Question: I've got some CSS that looks like
'''
.drugCard
{
width:280px;
height:375px;
border: 10px solid;
padding: 10px 10px 10px 10px;
margin: 10px 10px 10px 10px;
text-align:center;
float:left;
}
.drugCard span
{
display:block;
border-bottom:2px solid #ccc;
font-size:xx-large;
}
.drugCard img
{
padding:2px 2px 2px 2px;
border: 1px solid black;
clear:both;
display:inline-block;
}
'''
with output that looks like

You can see in the right picture were there are three pictures the date is present at the bottom of the pictures. This is because those three pictures fill up the div completely. What CSS do I need to make the date always appear on a new line?
These are .NET-generated controls so I would prefer a one-liner CSS if there is one vs. manually editing the HTML. Currently the date you see is added as literal text to the page.
EDITED to add markup:
'''
<div class="drugCard" style="border-color:Chocolate;">
<span>BISCOLAX</span><img src="Images/Nausea.jpg" style="height:75px;width:75px;" />11/19/2012 12:00:00 AM
</div><div class="drugCard" style="border-color:DarkOrange;">
<span>RENAGEL</span><img src="Images/Pain.jpg" style="height:75px;width:75px;" /><img src="Images/Sleepiness.jpg" style="height:75px;width:75px;" /><img src="Images/UpsetStomach.jpg" style="height:75px;width:75px;" />11/9/2012 12:00:00 AM
</div><div class="drugCard" style="border-color:MediumAquamarine;">
<span>VYVANSE</span><img src="Images/Sleepiness.jpg" style="height:75px;width:75px;" /><img src="Images/Fever.jpg" style="height:75px;width:75px;" /><img src="Images/Nausea.jpg" style="height:75px;width:75px;" />1/29/2013 12:00:00 AM
</div>
'''
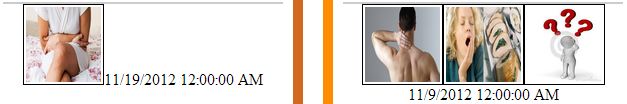
Answer: Put a around your date value and set its clear value to both in css.
HTML:
'''
<span class="date">11/9/2012 12:00:00 AM</span>
'''
CSS:
'''
.date{
clear: both;
}
'''
P.S.: As you have already set some of the properties of span when you used it for titles, you need to clear those properties for your time element OR use any other element instead of span.